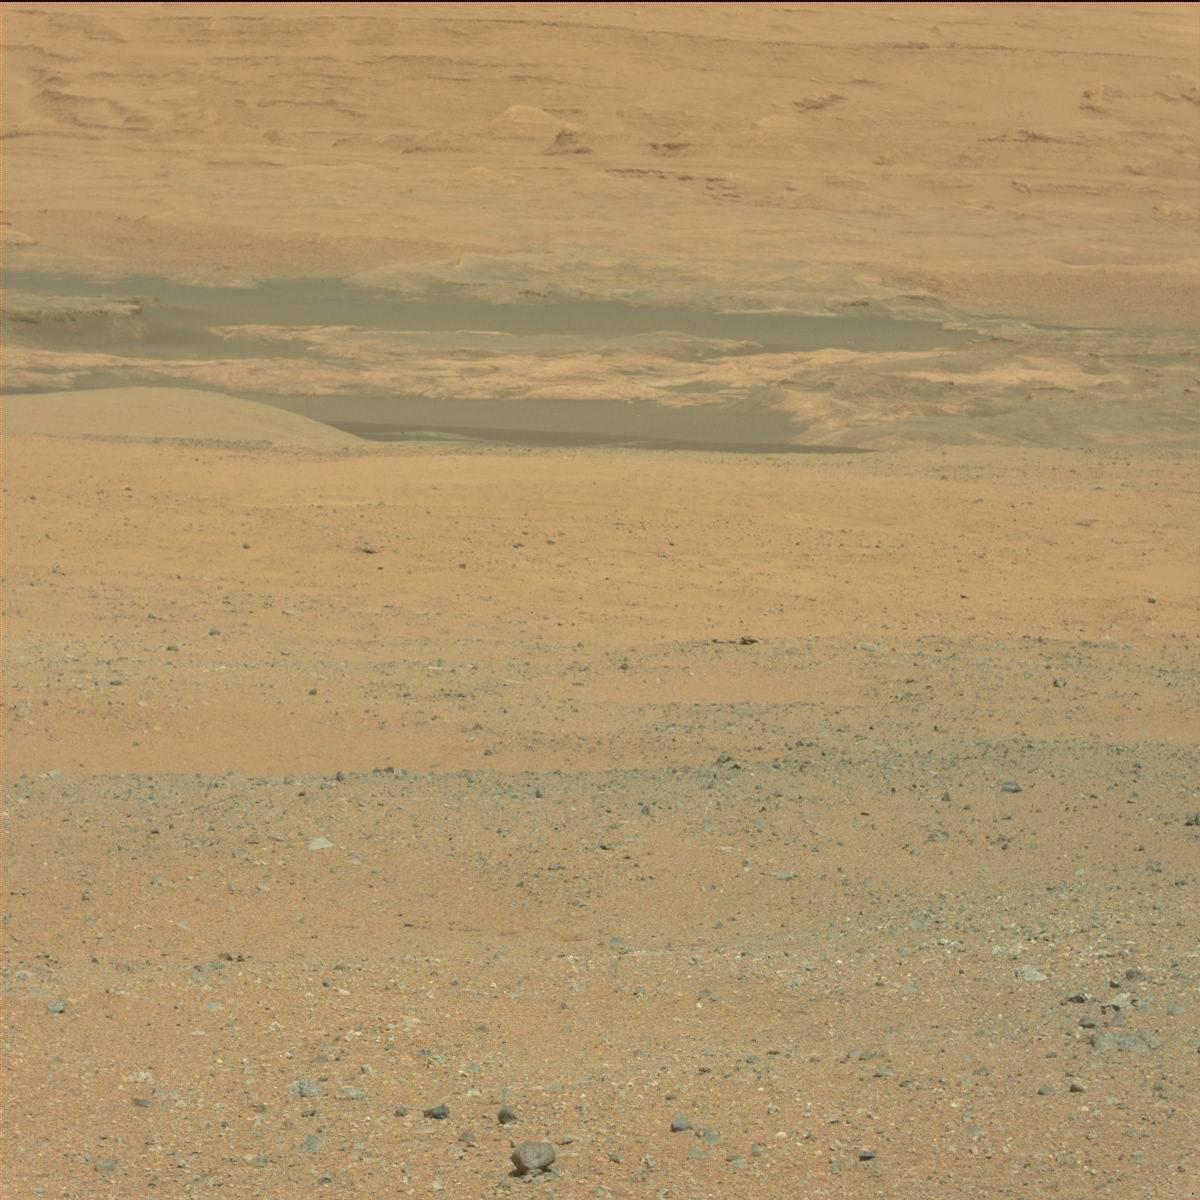
Terrain classes present: Ridge, Rock, Sand / Soil